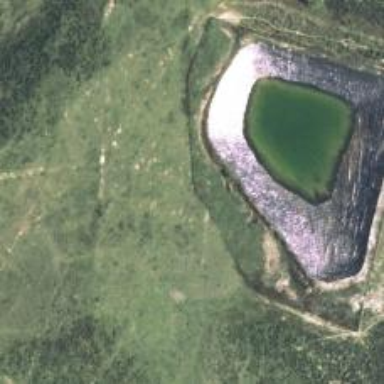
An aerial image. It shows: Reservoir area.